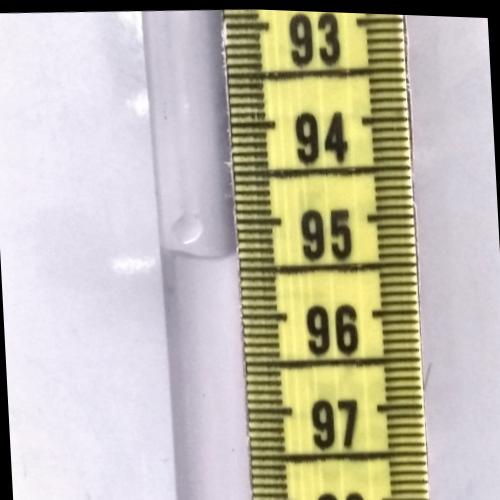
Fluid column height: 95.3 cm